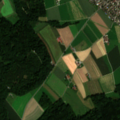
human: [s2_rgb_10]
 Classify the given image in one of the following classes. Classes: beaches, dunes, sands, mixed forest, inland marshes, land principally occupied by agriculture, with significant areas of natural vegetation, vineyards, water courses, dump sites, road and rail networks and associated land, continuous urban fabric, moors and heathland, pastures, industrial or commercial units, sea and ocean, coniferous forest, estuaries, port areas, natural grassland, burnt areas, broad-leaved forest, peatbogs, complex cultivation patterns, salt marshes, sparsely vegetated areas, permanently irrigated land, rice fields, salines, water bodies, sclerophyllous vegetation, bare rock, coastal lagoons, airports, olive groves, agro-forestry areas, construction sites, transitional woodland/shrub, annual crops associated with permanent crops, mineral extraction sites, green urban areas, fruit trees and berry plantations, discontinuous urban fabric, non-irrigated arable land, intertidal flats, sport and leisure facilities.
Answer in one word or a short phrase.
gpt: discontinuous urban fabric, non-irrigated arable land, broad-leaved forest, mixed forest